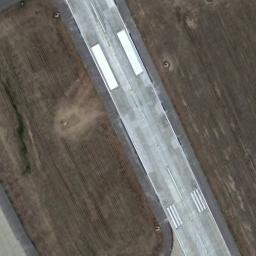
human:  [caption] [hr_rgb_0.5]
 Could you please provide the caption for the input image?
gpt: Next to the runway is brown bare ground with white short and thick markings on the runway .

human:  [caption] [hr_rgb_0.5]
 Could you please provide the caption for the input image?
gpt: The runway is surrounded by grass .

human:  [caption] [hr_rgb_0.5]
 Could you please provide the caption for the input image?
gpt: The runway is on the bare land .

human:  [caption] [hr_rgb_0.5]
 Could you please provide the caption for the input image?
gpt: The runway with two aiming point markings goes through the clearing .

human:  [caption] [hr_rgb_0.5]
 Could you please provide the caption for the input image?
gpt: There are green lawns beside the runway .